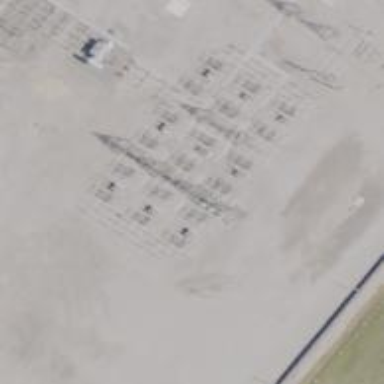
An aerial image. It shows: Switch used for power control.